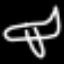
Label: airplane